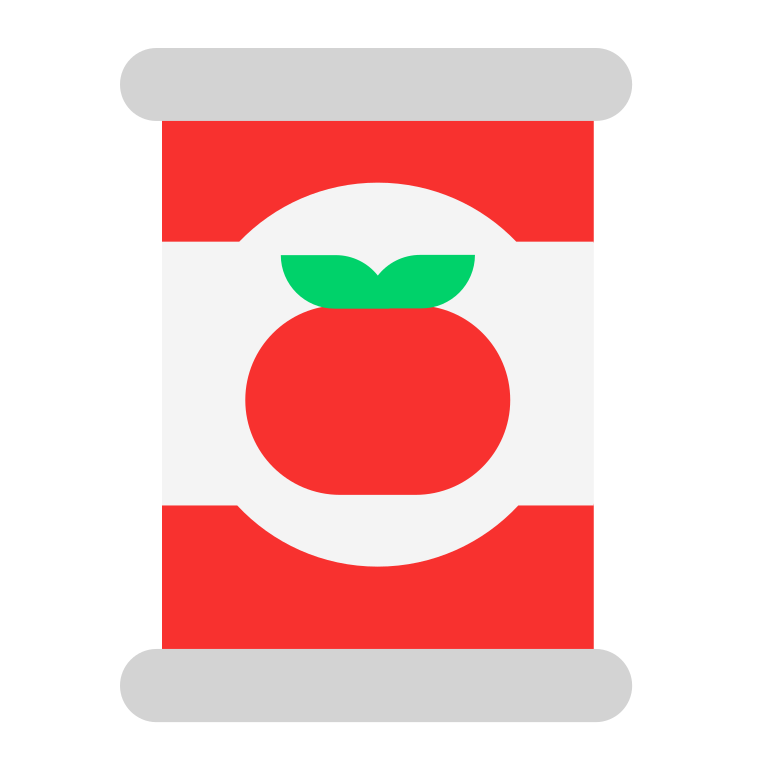
canned food flat